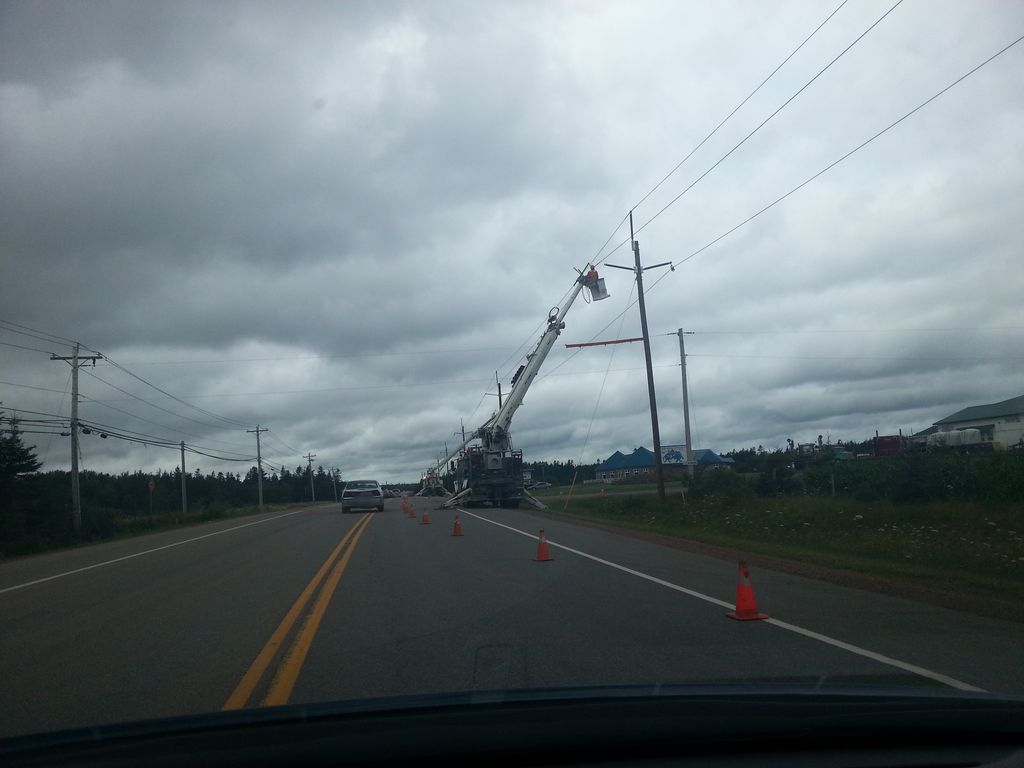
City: charlottetown